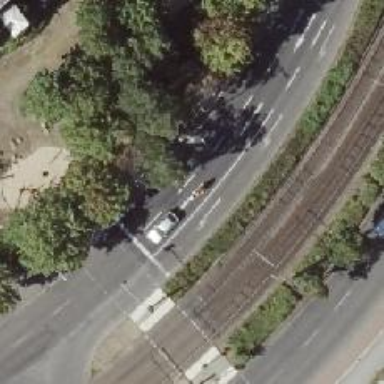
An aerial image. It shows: Secondary road with asphalt surface and lane markings.